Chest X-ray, PA view. Patient: 51 years old, sex M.
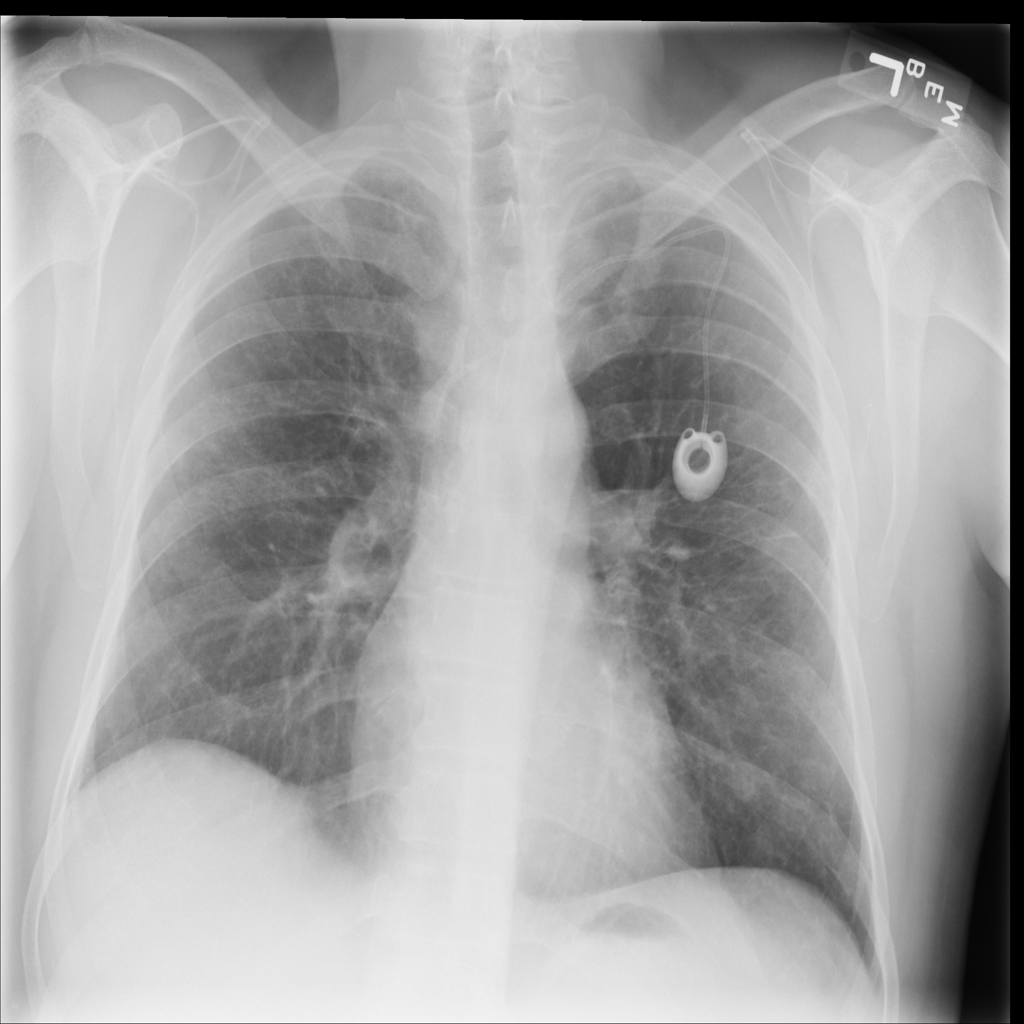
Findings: Pneumonia